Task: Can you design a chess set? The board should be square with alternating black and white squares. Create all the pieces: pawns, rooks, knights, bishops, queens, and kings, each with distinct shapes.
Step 4642:
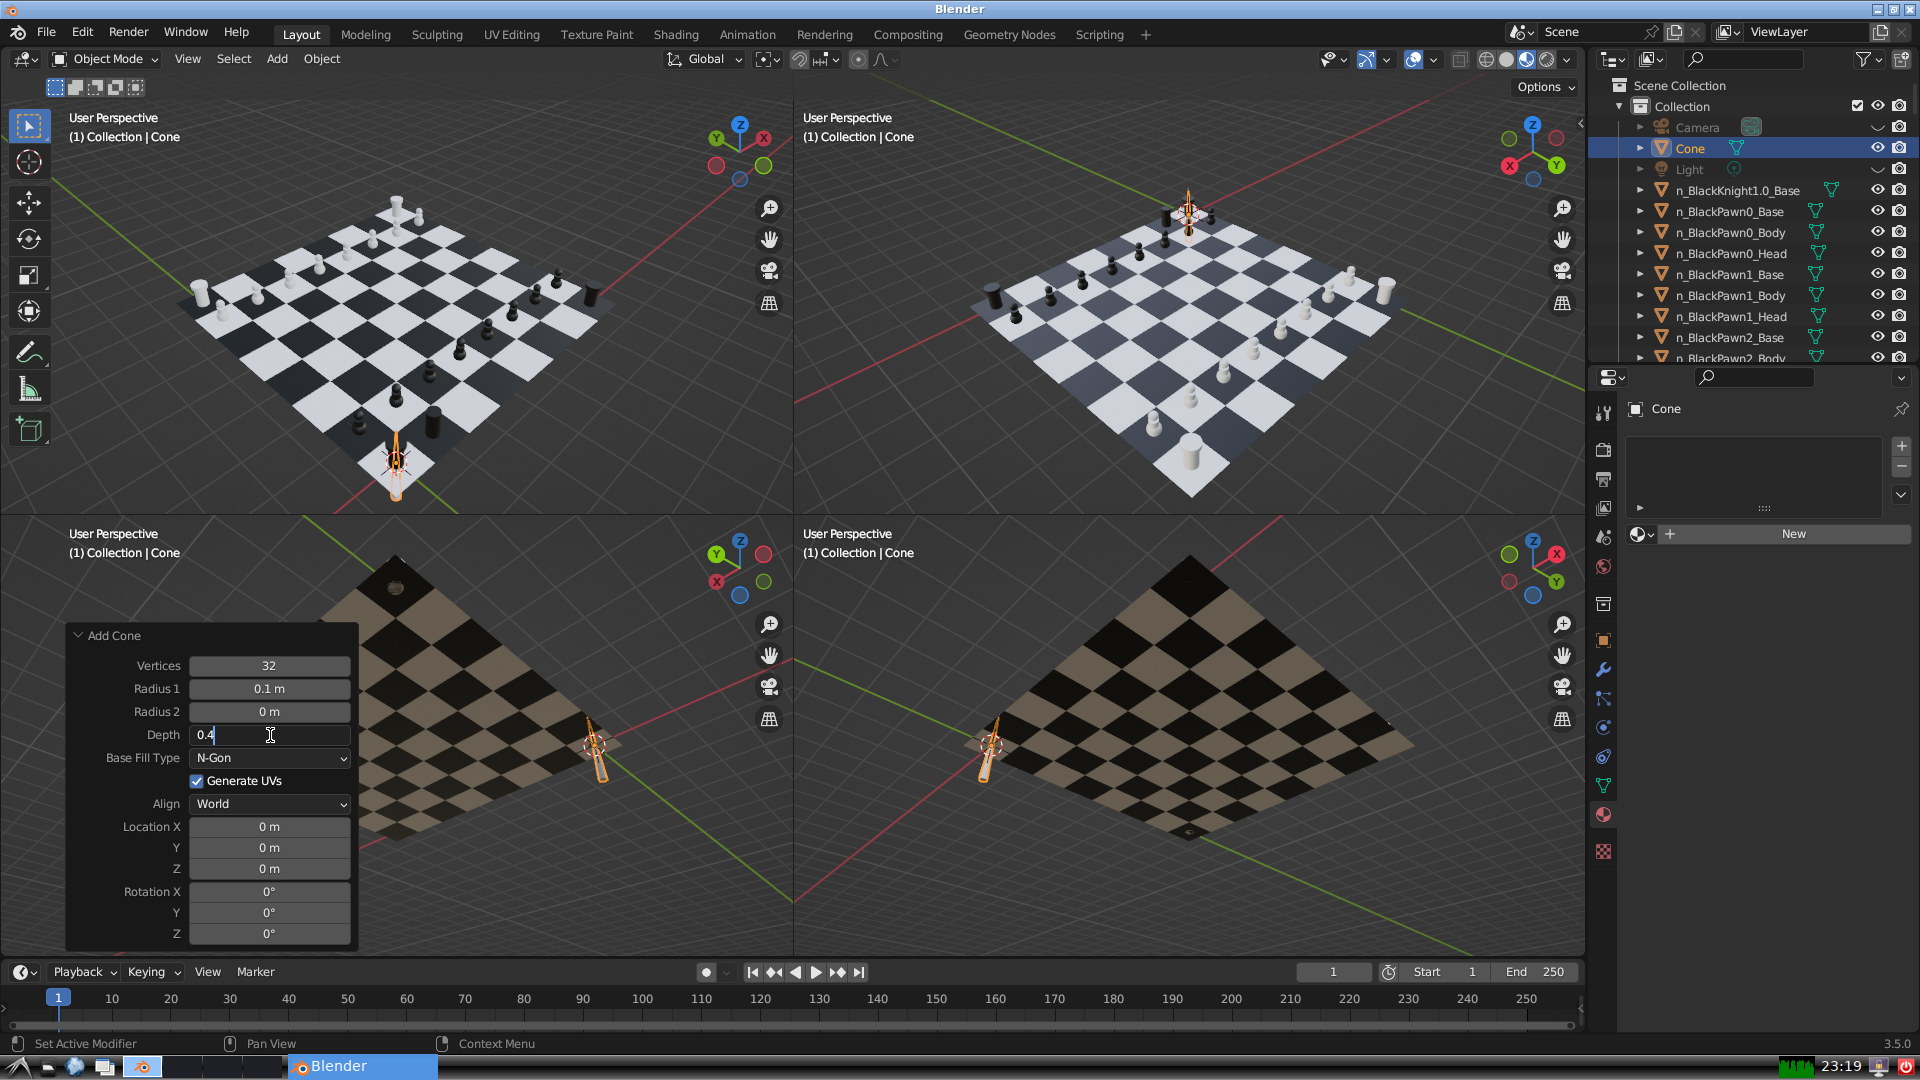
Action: {"key_press": ['Return']}